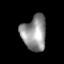
Tissue: lung
Cell type: Endothelial cells
Senescence score: 0.5543
Nuclear area (px): 829
Mean DAPI intensity: 147.133